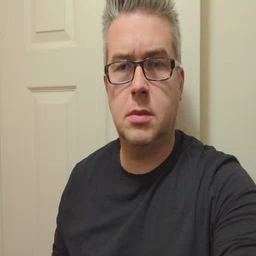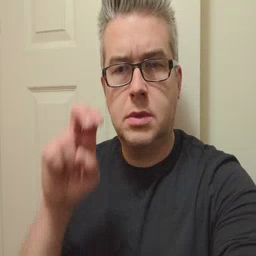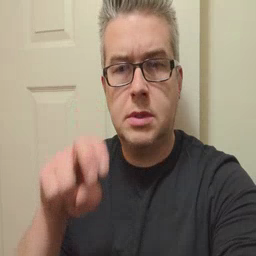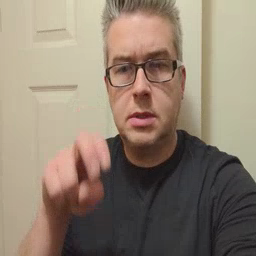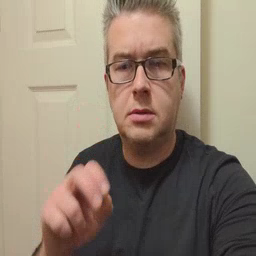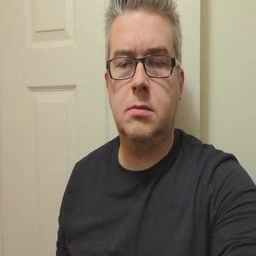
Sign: chair